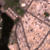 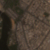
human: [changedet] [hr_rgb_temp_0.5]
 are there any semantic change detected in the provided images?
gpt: There is no difference.